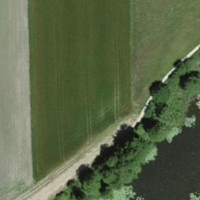
EUNIS habitat code: 52
Species observed at this site:
Fulica atra
Euonymus europaeus